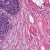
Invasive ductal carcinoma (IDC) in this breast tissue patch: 0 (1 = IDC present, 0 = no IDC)